Question: I have been asking here or the problems I'm having with this layout for weeks, so this time I'll show a picture of what I need:

I want an EditText and a Button at the (and when keyboard show up, ). The rest of the free screen must be fot an scrollable TextView.
EDIT: this is the code right now, following Romain indications. Everything works as expected but the scroll. TextView must be scrollable and it is not. How to fix it?
'''
<?xml version="1.0" encoding="utf-8"?>
<LinearLayout xmlns:android="http://schemas.android.com/apk/res/android"
android:orientation="vertical"
android:layout_width="fill_parent"
android:layout_height="fill_parent">
<TextView
android:id="@+id/consola"
android:layout_width="fill_parent"
android:layout_height="fill_parent"
android:scrollbars = "vertical"
android:height="0dip"
android:layout_weight="1.0"/>
<LinearLayout
android:orientation="horizontal"
android:layout_width="fill_parent"
android:layout_height="wrap_content"
android:gravity="bottom">
<EditText
android:id="@+id/editText"
android:layout_width="fill_parent"
android:layout_height="wrap_content"/>
<Button
android:text="Conectar"
android:id="@+id/boton"
android:label="@string/enviar_string"
android:layout_width="fill_parent"
android:layout_height="wrap_content">
</Button>
</LinearLayout>
</LinearLayout>
'''
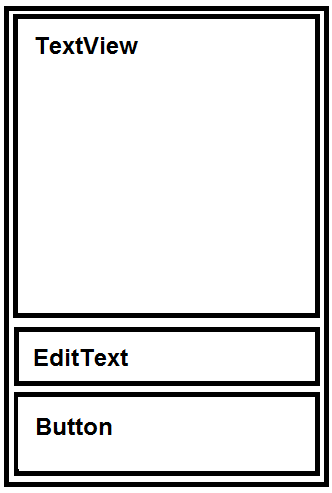
Answer: I finally found the solution by myself:
'''
<?xml version="1.0" encoding="utf-8"?>
'''
'''
<ScrollView
android:id="@+id/scroller"
android:layout_width="fill_parent"
android:layout_height="fill_parent"
android:height="0dip"
android:layout_weight="1.0">
<TextView
android:id="@+id/consola"
android:layout_width="fill_parent"
android:layout_height="fill_parent"/>
</ScrollView>
<EditText
android:id="@+id/editText"
android:layout_width="fill_parent"
android:layout_height="wrap_content"/>
<LinearLayout
android:orientation="horizontal"
android:layout_width="fill_parent"
android:layout_height="wrap_content"
android:gravity="bottom">
<Button
android:text="Conectar"
android:id="@+id/boton"
android:label="@string/enviar_string"
android:layout_width="fill_parent"
android:layout_height="wrap_content">
</Button>
</LinearLayout>
'''